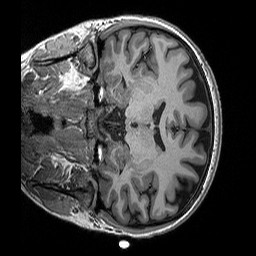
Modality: T1w
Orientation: coronal
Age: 25
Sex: female
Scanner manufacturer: siemens
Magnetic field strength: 3 T
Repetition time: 2.3 s
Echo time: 0.00298 s